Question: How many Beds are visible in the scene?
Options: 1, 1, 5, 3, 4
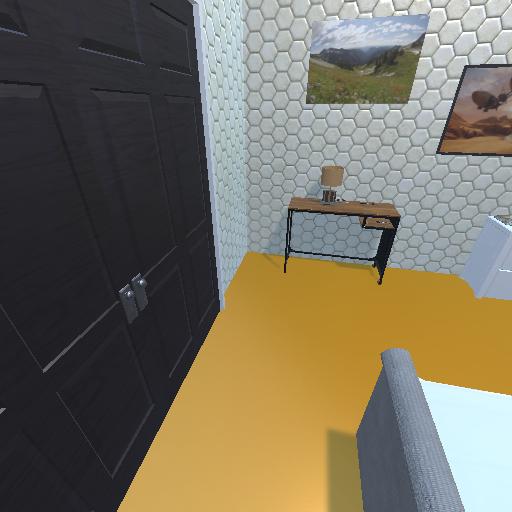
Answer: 1